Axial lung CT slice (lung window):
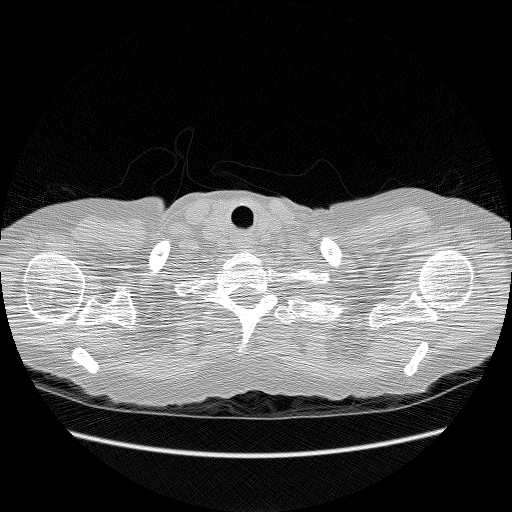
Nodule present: no